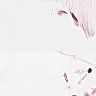
Metastatic tissue present: no